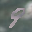
Label: 9